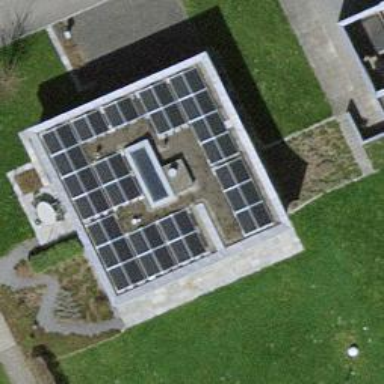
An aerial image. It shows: Solar power generator utilizing photovoltaic technology with solar photovoltaic panels.